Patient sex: M
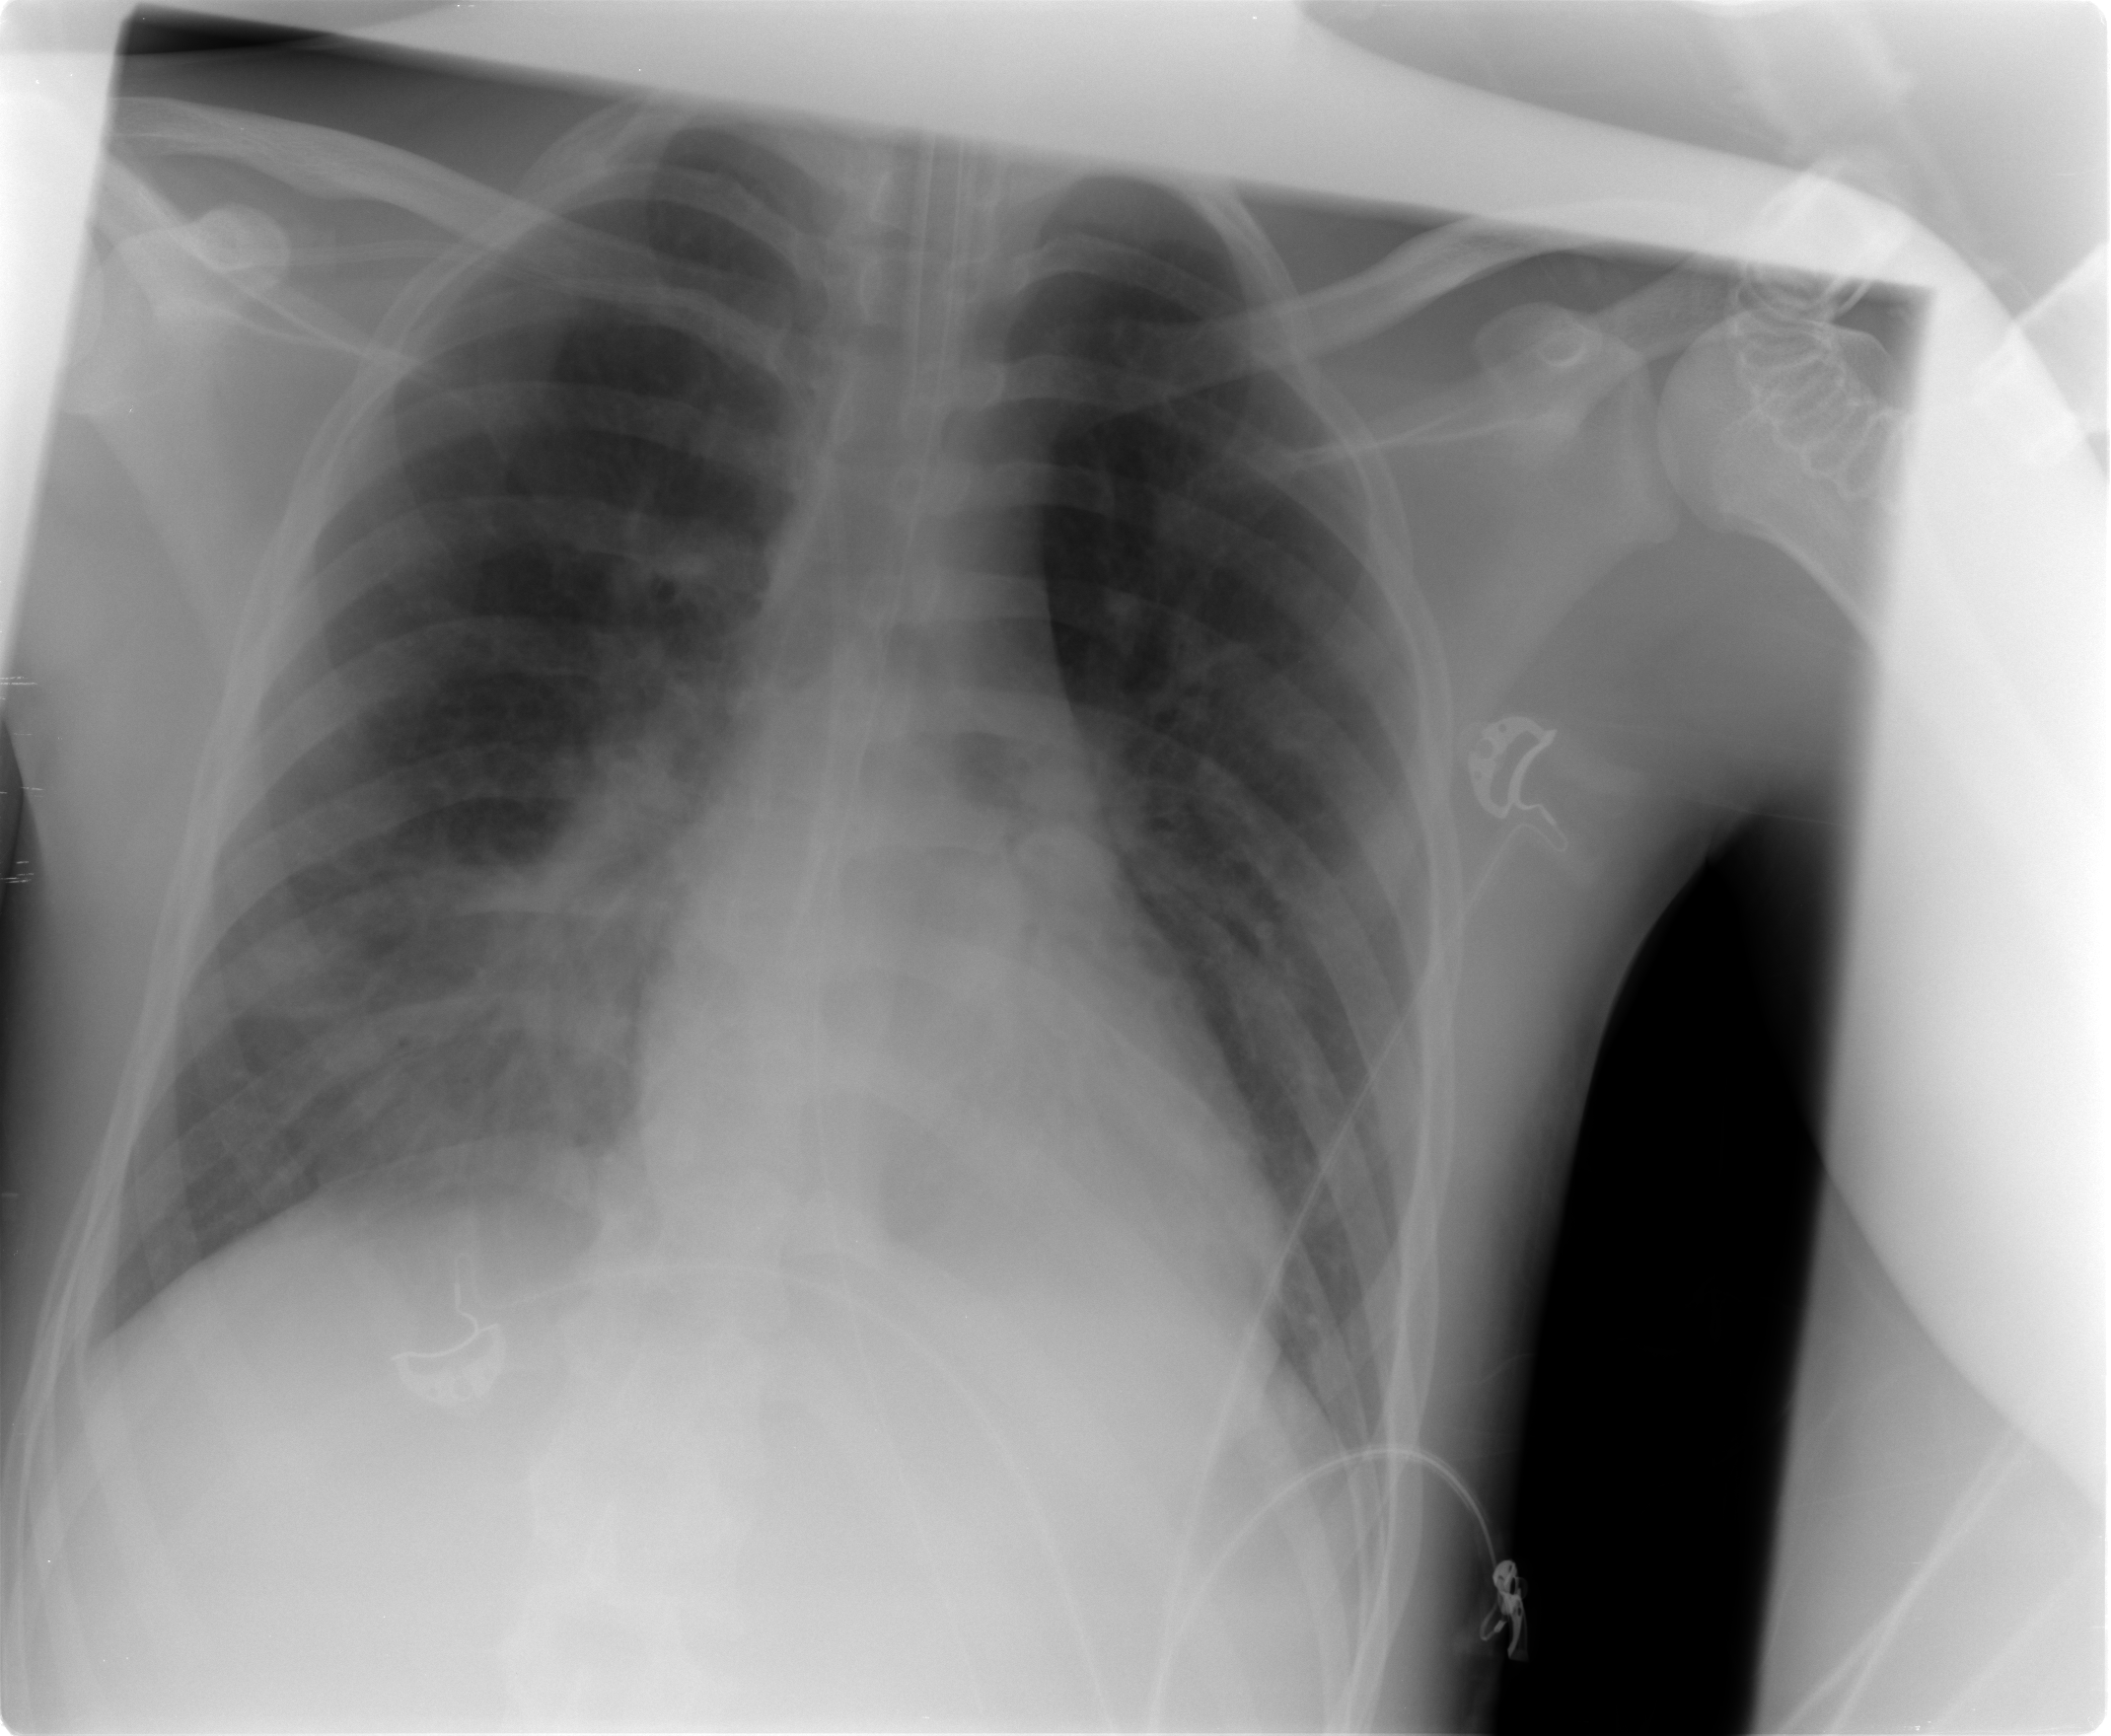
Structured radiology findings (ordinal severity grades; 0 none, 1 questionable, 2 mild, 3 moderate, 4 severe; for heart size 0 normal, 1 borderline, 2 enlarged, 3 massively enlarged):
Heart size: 0
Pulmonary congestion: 0
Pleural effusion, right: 2
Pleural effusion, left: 0
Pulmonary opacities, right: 2
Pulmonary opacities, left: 0
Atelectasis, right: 2
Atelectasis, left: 0